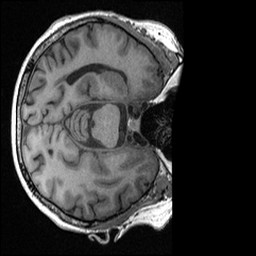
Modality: T1w
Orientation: axial
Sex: female
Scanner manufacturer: ge
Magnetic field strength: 3 T
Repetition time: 0.0064 s
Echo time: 0.00281 s